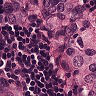
Metastatic tissue present: yes